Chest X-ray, PA view. Patient: 57 years old, sex M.
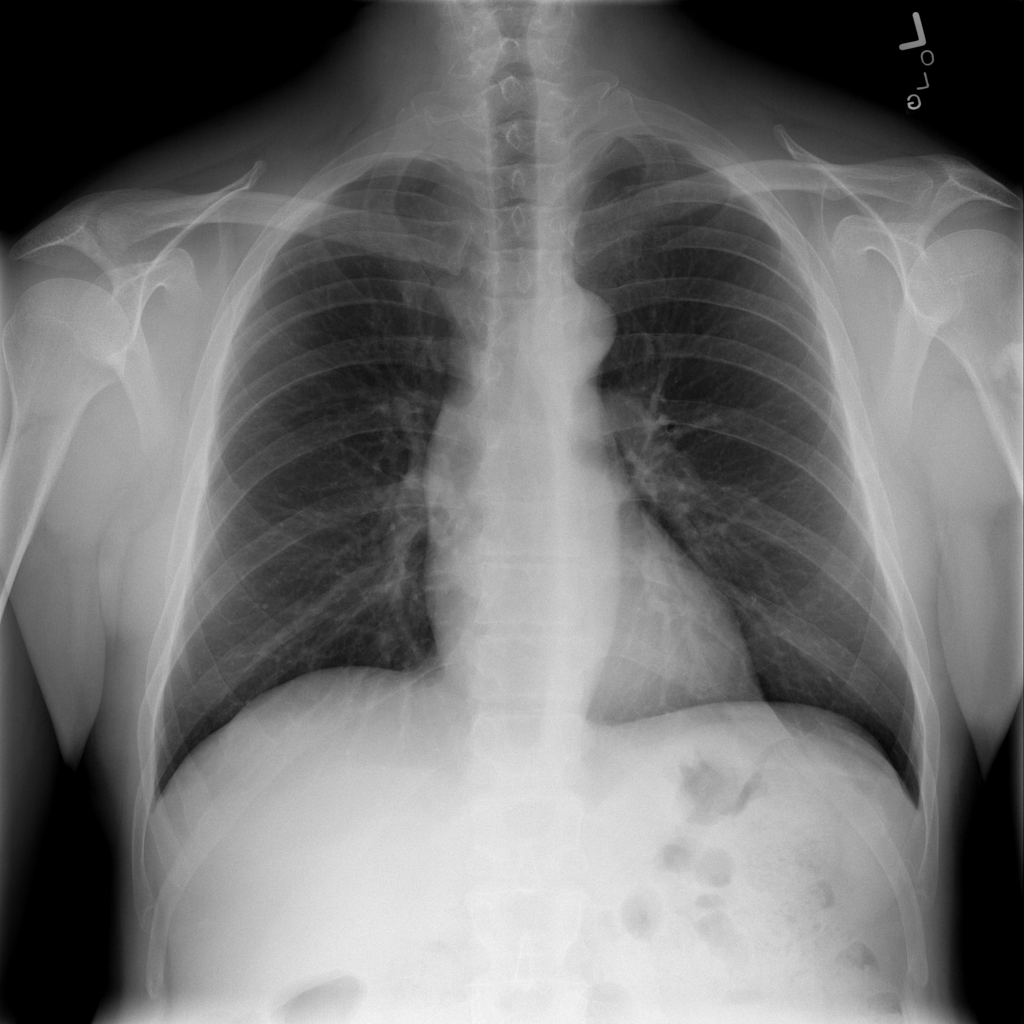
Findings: No Finding